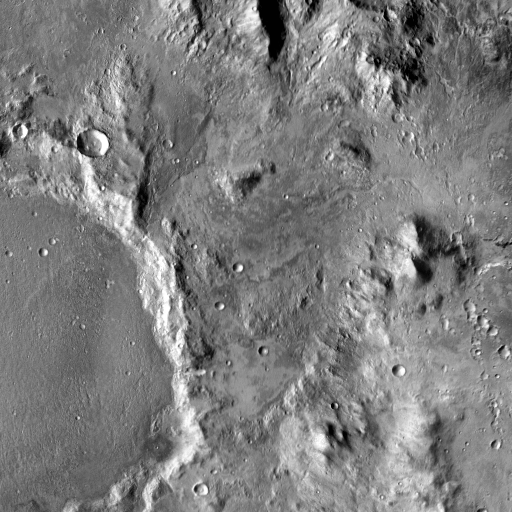
Crater classes present: Background, Other, Secondary